Question:
hello,
i want to create a grid view from two tables in database. and bind it together and update it another table in the database. Customer_Name is one column from BillingData table and Group_Name is another column from GroupMapping. and the remaining fields should be text fields where use can enter the values.
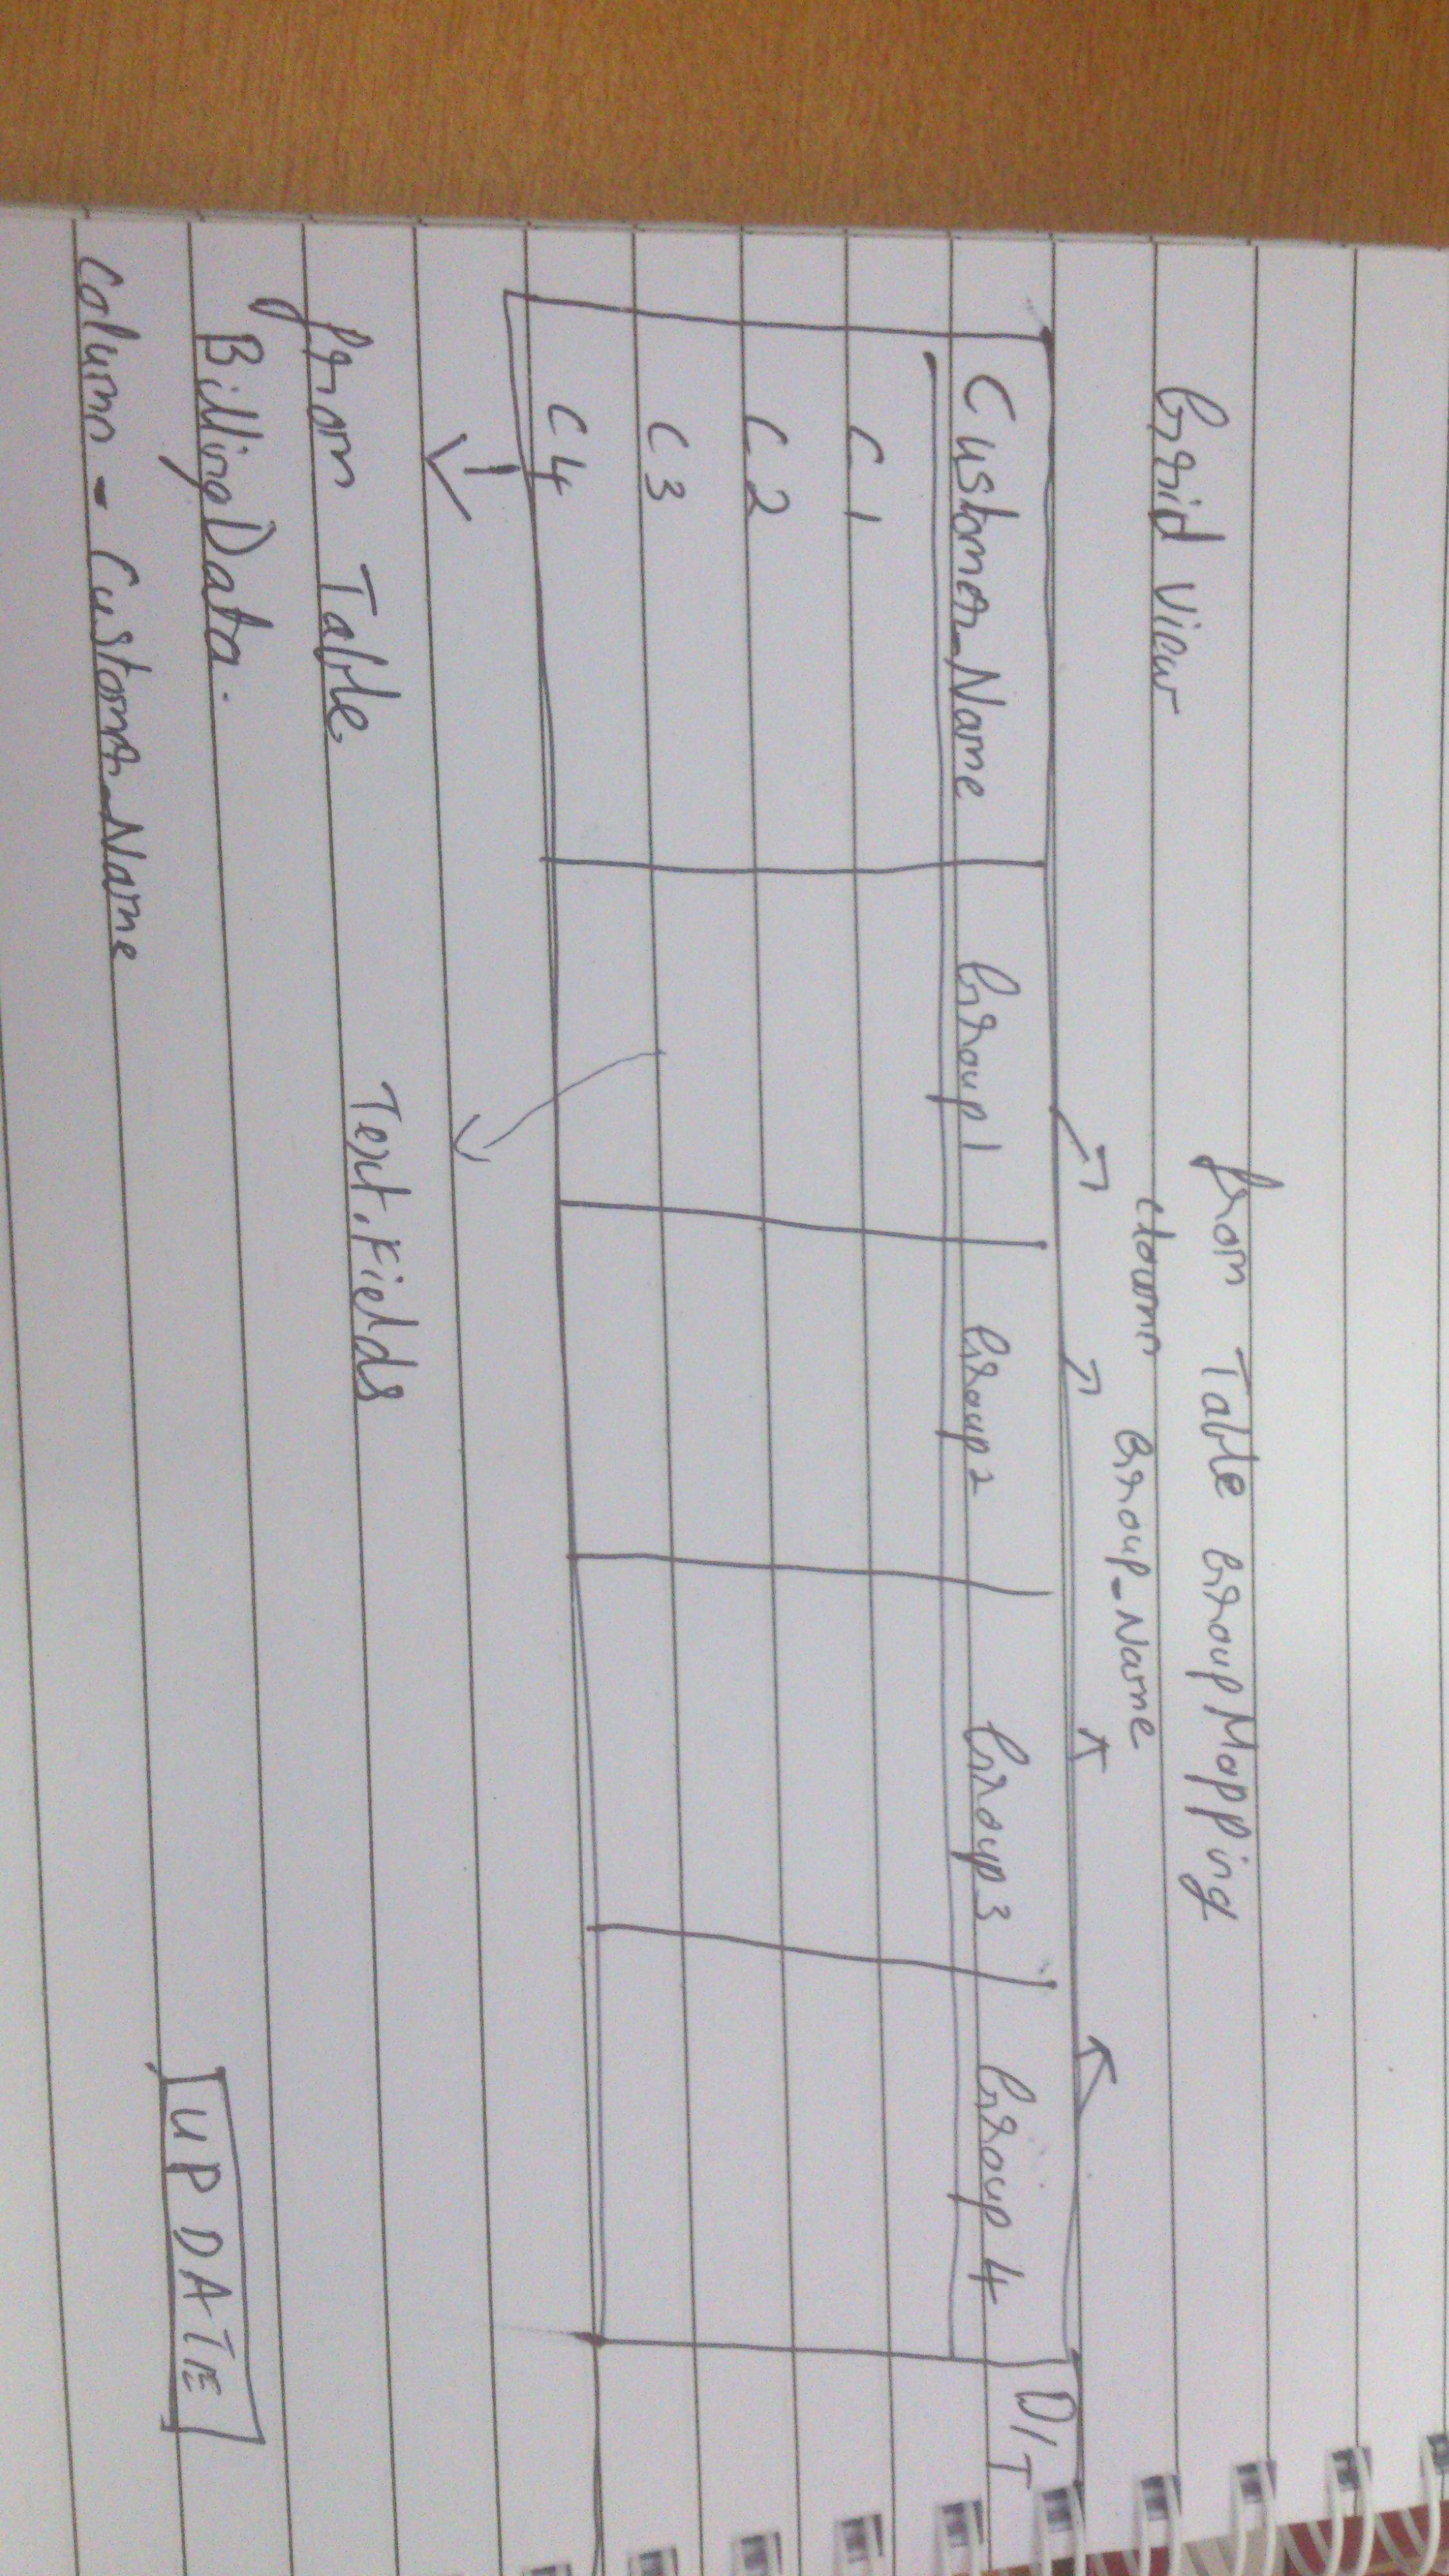
Answer: You have a couple of things to work out.
1. First, you need to create a business object/DTO for your save operation
2. Then, you have to write SQL for the insert, update & select operations (Use 'joins' for joining your related tables)- I would recommend you to user an INNER JOIN SQL Join W3School
3. You can then bind your gridview on presentation layer & either opt for bulk editing through gridview or use a separate form for insert & update operation
Damien.